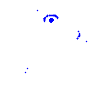
Particle: kaon